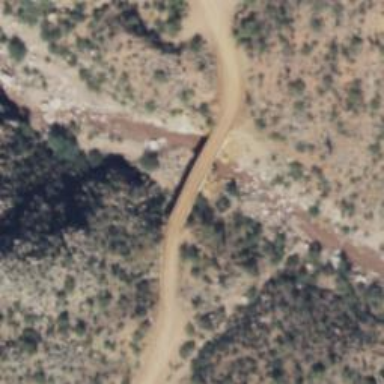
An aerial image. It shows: Secondary road bridge with grade 1 tracktype.